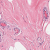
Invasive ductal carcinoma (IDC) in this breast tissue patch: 0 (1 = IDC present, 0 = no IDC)